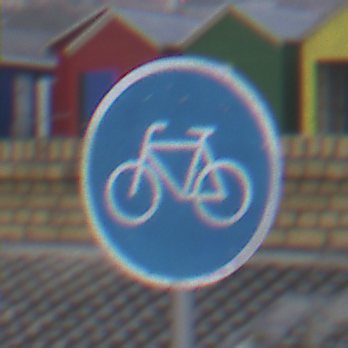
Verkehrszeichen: Radweg
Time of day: SunriseSunset
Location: Outdoor (Beach)
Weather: Overcast
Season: NotSpecified
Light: Natural